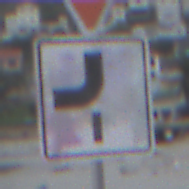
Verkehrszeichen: VerlaufVorfahrtsstrasse7
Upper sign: VorfahrtGewaehren
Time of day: SunriseSunset
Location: Outdoor (Beach)
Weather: Overcast
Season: NotSpecified
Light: Natural